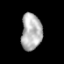
Tissue: prostate
Cell type: Epithelial cells
Senescence score: 0.3591
Nuclear area (px): 733
Mean DAPI intensity: 179.858